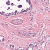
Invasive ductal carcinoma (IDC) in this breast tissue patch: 1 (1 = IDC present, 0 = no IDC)